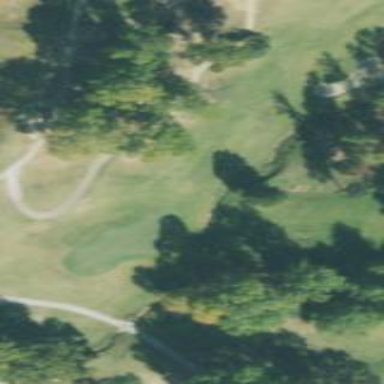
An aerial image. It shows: Scenic view of water hazard on golf course. The natural water feature adds beauty to the landscape.